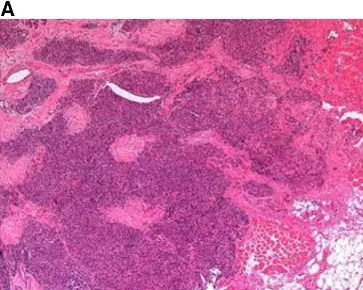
Histologic analysis of the mass. (A) Photomicrographs showing a nodular distribution of infiltrative angiomatous nodules [hematoxylin and eosin (H&E), original magnification: x100.
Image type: pathology (h&e)